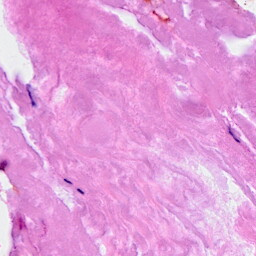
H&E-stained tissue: Breast